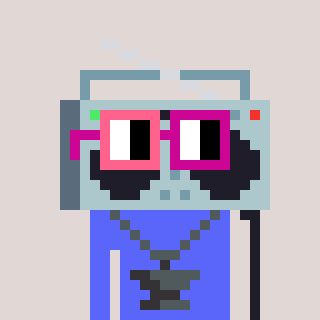
a pixel art character with square pink and red glasses, a boombox-shaped head and a purple-colored body on a warm background